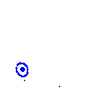
Particle: kaon